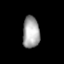
Tissue: lung
Cell type: T cells
Senescence score: 0.559
Nuclear area (px): 525
Mean DAPI intensity: 165.333